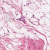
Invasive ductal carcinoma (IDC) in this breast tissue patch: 0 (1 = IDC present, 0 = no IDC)